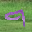
Label: 9